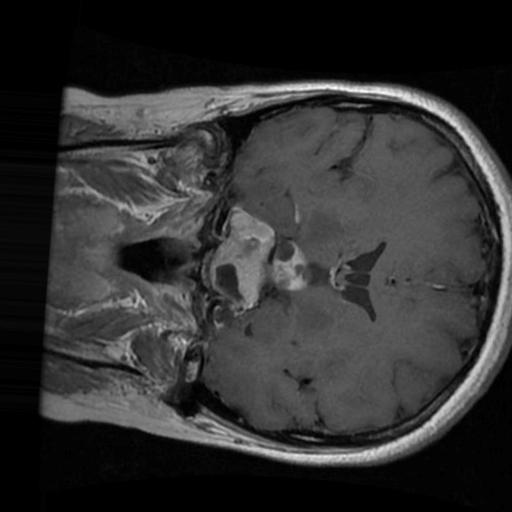
Label: brain_tumor